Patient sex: F
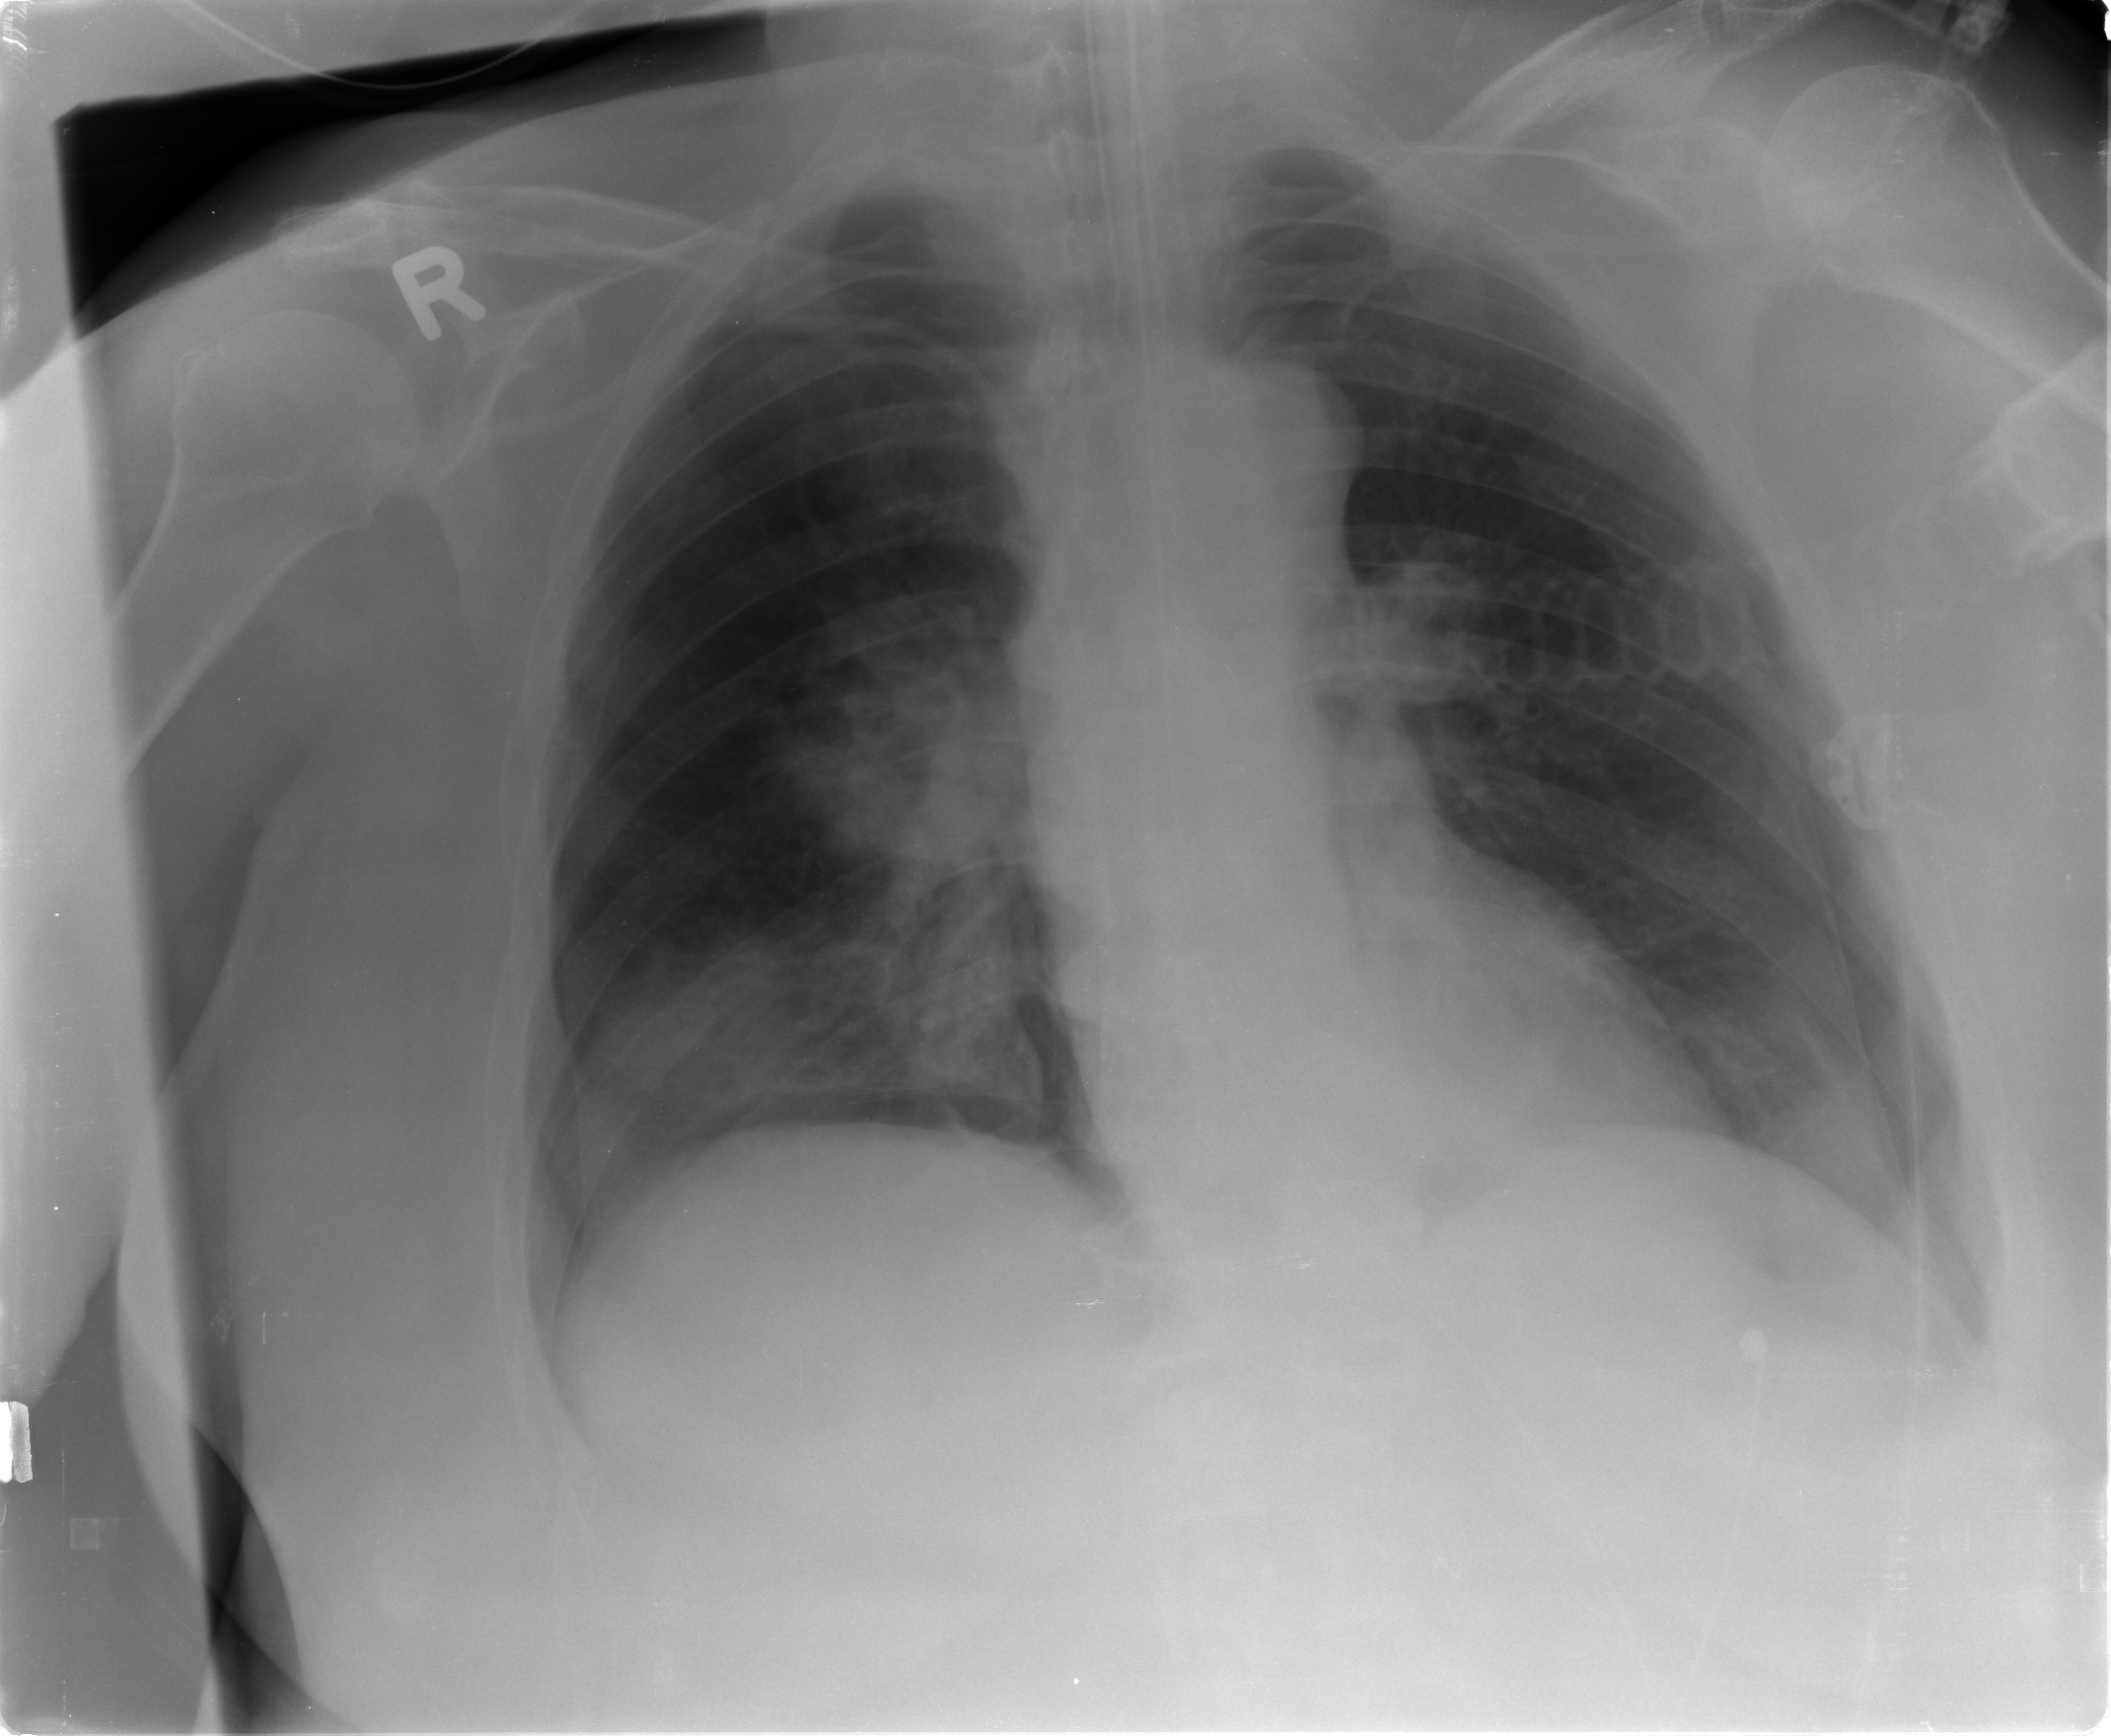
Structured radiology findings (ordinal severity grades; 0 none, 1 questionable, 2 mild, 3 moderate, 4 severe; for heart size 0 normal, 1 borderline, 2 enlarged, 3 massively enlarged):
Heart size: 0
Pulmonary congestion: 0
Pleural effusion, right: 0
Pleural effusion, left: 0
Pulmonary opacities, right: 2
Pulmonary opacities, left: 0
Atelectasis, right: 0
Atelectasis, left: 0